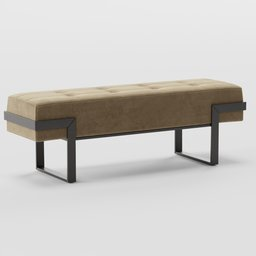
Label: furniture